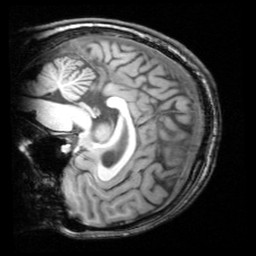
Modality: T1w
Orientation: sagittal
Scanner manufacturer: siemens
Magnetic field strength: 3 T
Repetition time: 2 s
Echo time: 0.00346 s